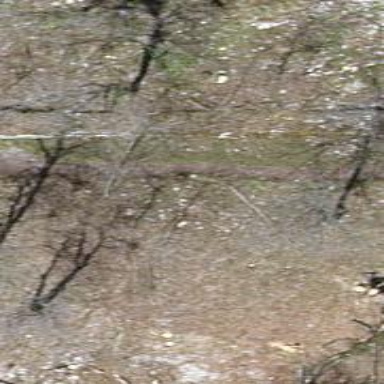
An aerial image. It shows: Path on the ground.